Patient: sex M, age 69
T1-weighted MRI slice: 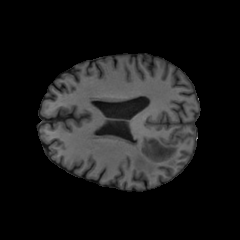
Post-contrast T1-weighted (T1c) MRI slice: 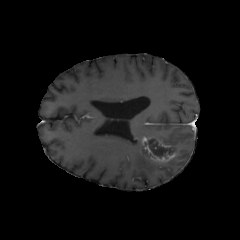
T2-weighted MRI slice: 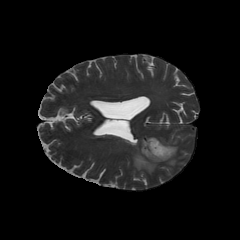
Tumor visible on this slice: yes
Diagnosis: Glioblastoma, IDH-wildtype
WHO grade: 4